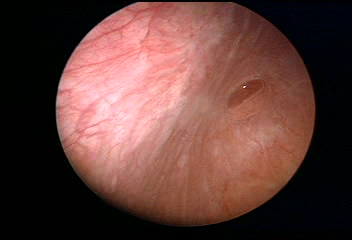
Modality: WLC
Class: Foreign bodies
Subclass: AirBubble
Bladder cancer association: No
Annotated structures: Air bubble